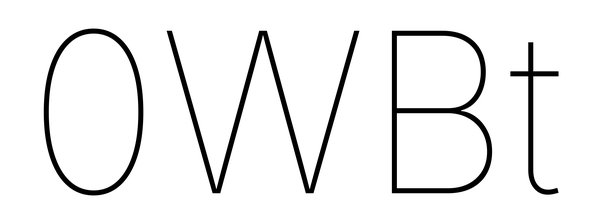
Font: Inter_Thin